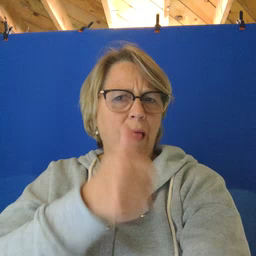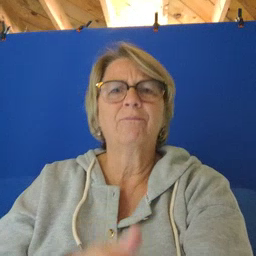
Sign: yourself